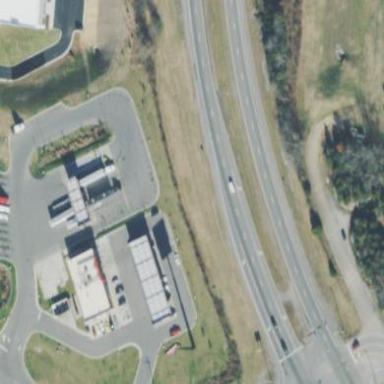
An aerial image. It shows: Fuel station with gasoline available.